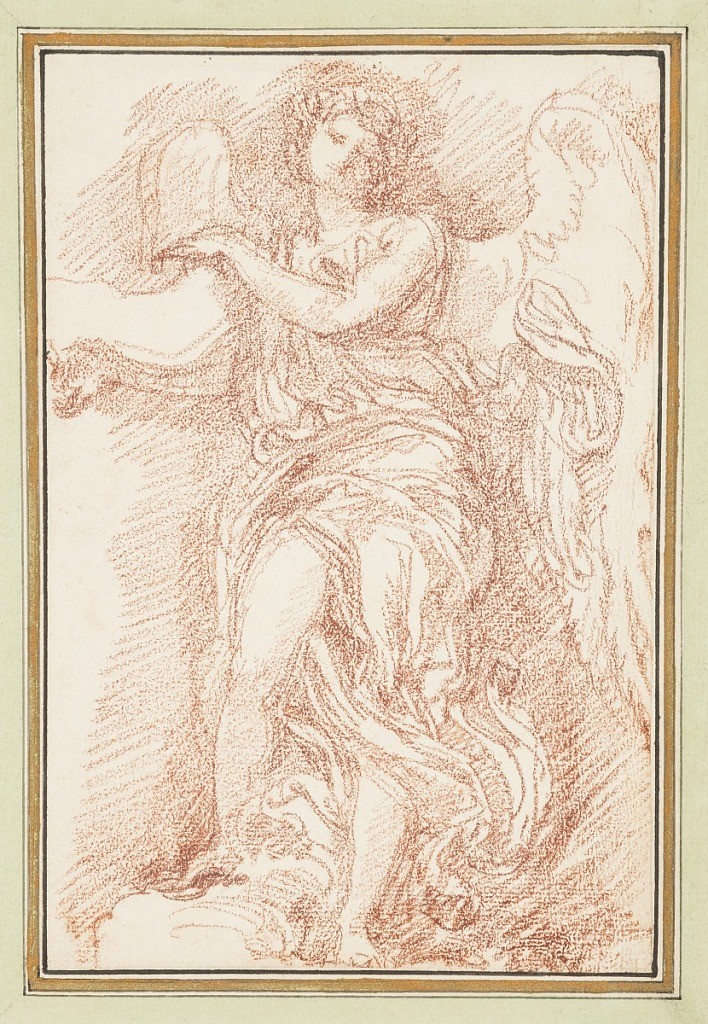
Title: Angel with large wings
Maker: Jean-Robert Ango, French, active in Rome 1759 –1770, d. 1773
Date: ca. 1759–70
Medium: Red chalk on paper
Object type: Drawing
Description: Angel with large wings and flowing garments. The angel's left arm crosses the chest, and the right leg is exposed.